Interaction volume radius: 10 \u00c5
Interaction volume height: 20 \u00c5
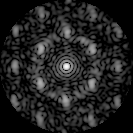
Disorder parameter: 0.5603